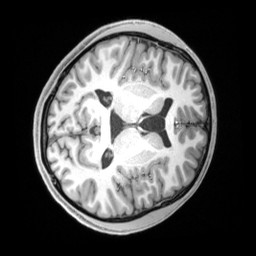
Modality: T1w
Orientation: axial
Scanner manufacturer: siemens
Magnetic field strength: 3 T
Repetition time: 2.5 s
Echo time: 0.00218 s